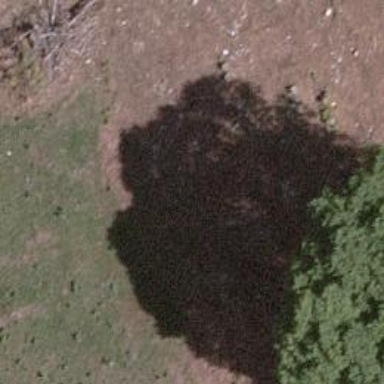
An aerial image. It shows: Single tag "natural: tree."